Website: apple-inc
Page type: account-selection
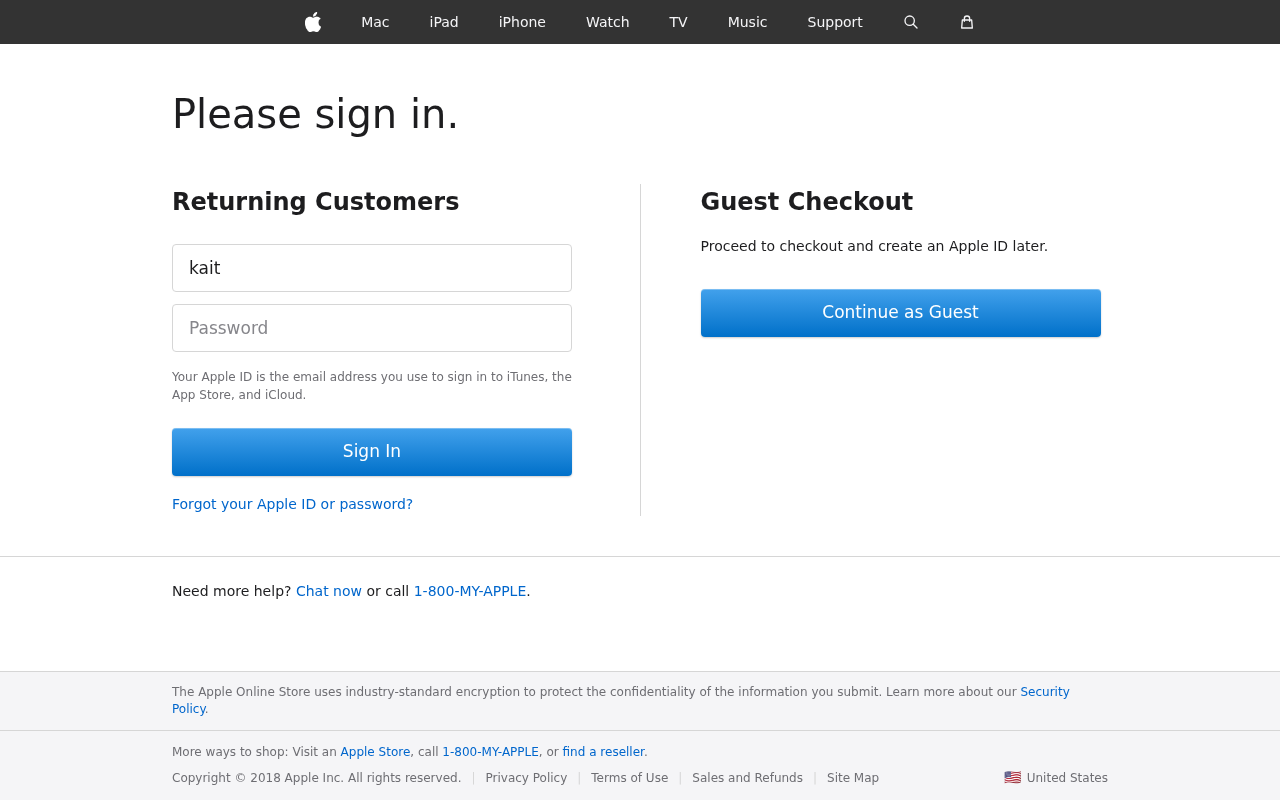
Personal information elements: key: PII_LOGIN_USERNAME
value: kaitlyn2406